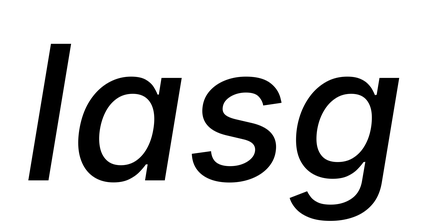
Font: Inter-Italic_Medium_Italic